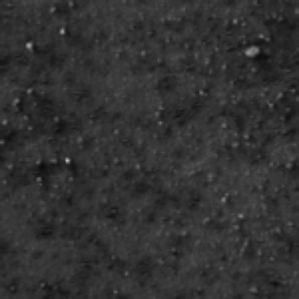
Label: frost